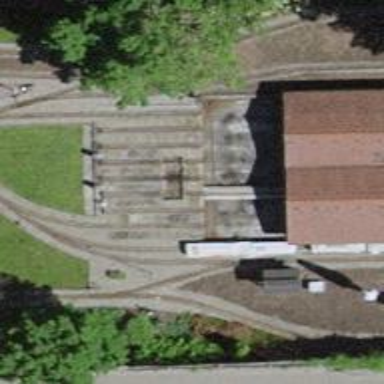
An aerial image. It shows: Miniature railway situated in yard.